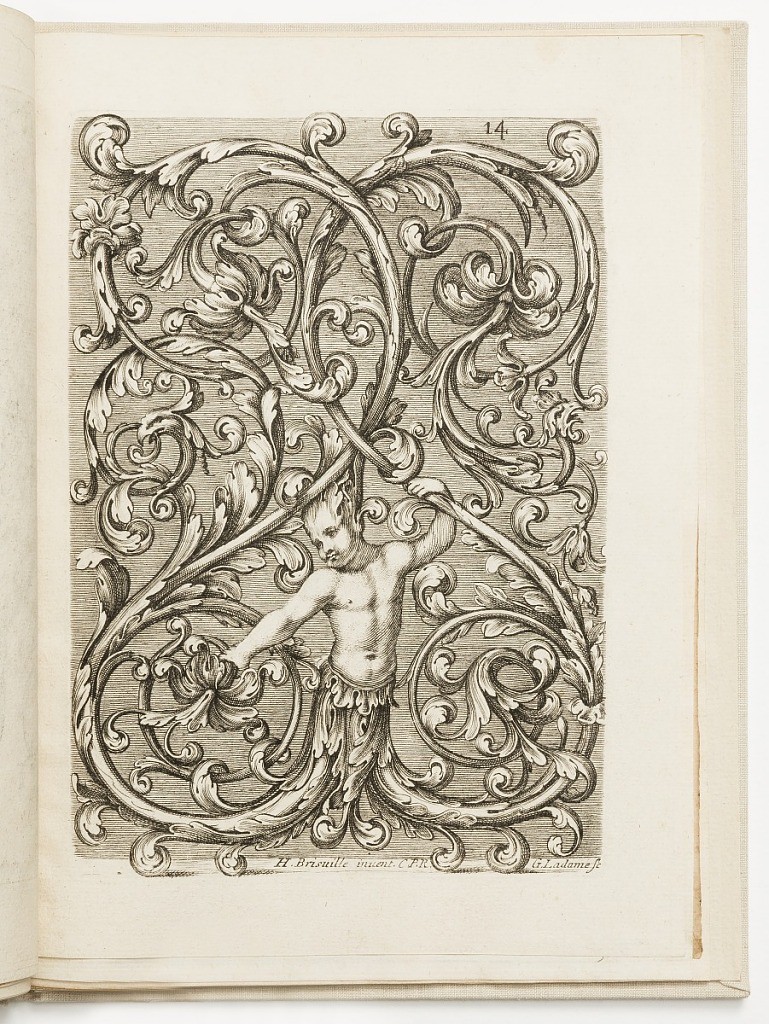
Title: Ornament Design
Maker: Hugues Brisville, French, active ca. 1663
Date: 1662
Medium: Engraving on laid paper
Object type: Print
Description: Vertical rectangle completely filled with scrolling, interlacing arabesques. At bottom, a figure whose bodies terminate in acanthus leaves holds a flower in his right hand.